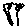
Label: tree